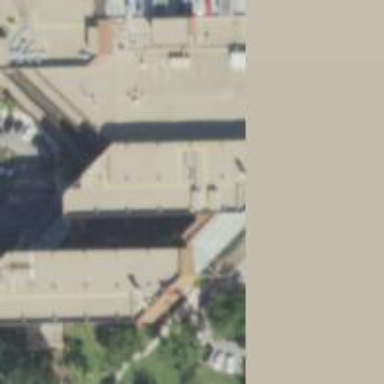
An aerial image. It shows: Healthcare facility identified as hospital.